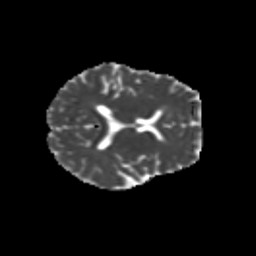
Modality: MD
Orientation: axial
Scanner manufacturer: siemens
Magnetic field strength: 3 T
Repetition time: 9.2 s
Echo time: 0.084 s